Question: Consider the highlighted commits in the following :

For the current discussion I'll refer to the commits as follows :
Commit 1 : Read Language settings from the User Settings
Commit 2 : [POC] Do not review
We use Gerrit for code review. Both Commit 1 and Commit 2 are under review and have not been merged. I am working on Commit 1 which required code in Commit 2 and hence had to be based off it. These are the commands I used :
1. Cherry Pick Commit 2. I use the cherry-pick command that get from Gerrit for that change:
2. Make the changes that were needed for my work and push a change which became Commit 1. When I first pushed Commit 1, it was based on patchset 8 of Commit 2.
As and when I get review comments on my commit (Commit 1), I push new patch sets for it on Gerrit. However, when it is to be merged finally, it needs to be on the latest patchset of it's parent (Commit 2). The way I do it now is as follows :
1. git checkout working2
2. git reset --hard remotes/origin/head
3. Cherry-pick Commit 2 ---> This gets me the latest version of Commit 2
4. Cherry-pick Commit 1
5. git push origin working2:refs/for/head
Is there a way in which I can just get the latest patchset of Commit 2 without doing all of the above ? Perhaps some kind of interactive cherry pick or rebase ?
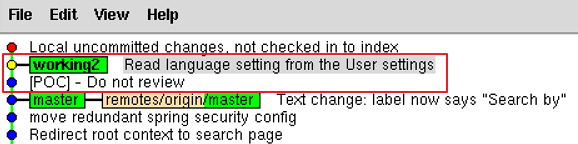
Answer: You can simply rebase Commit 1 to the FETCH_HEAD. While on working2 branch,
'''
$ git fetch ssh://user@gerrit.dev.xyz.net:29418/management-console refs/changes/26/11926/11
$ git rebase -i FETCH_HEAD
'''
Remove the line with the commit message of Commit 2 (first line usually). Now Commit 1 will be on top of the latest Commit 2. If you're unfamiliar with interactive rebase, take a look <URL>.